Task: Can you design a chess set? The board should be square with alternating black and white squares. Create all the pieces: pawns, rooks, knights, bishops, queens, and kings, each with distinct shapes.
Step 1767:
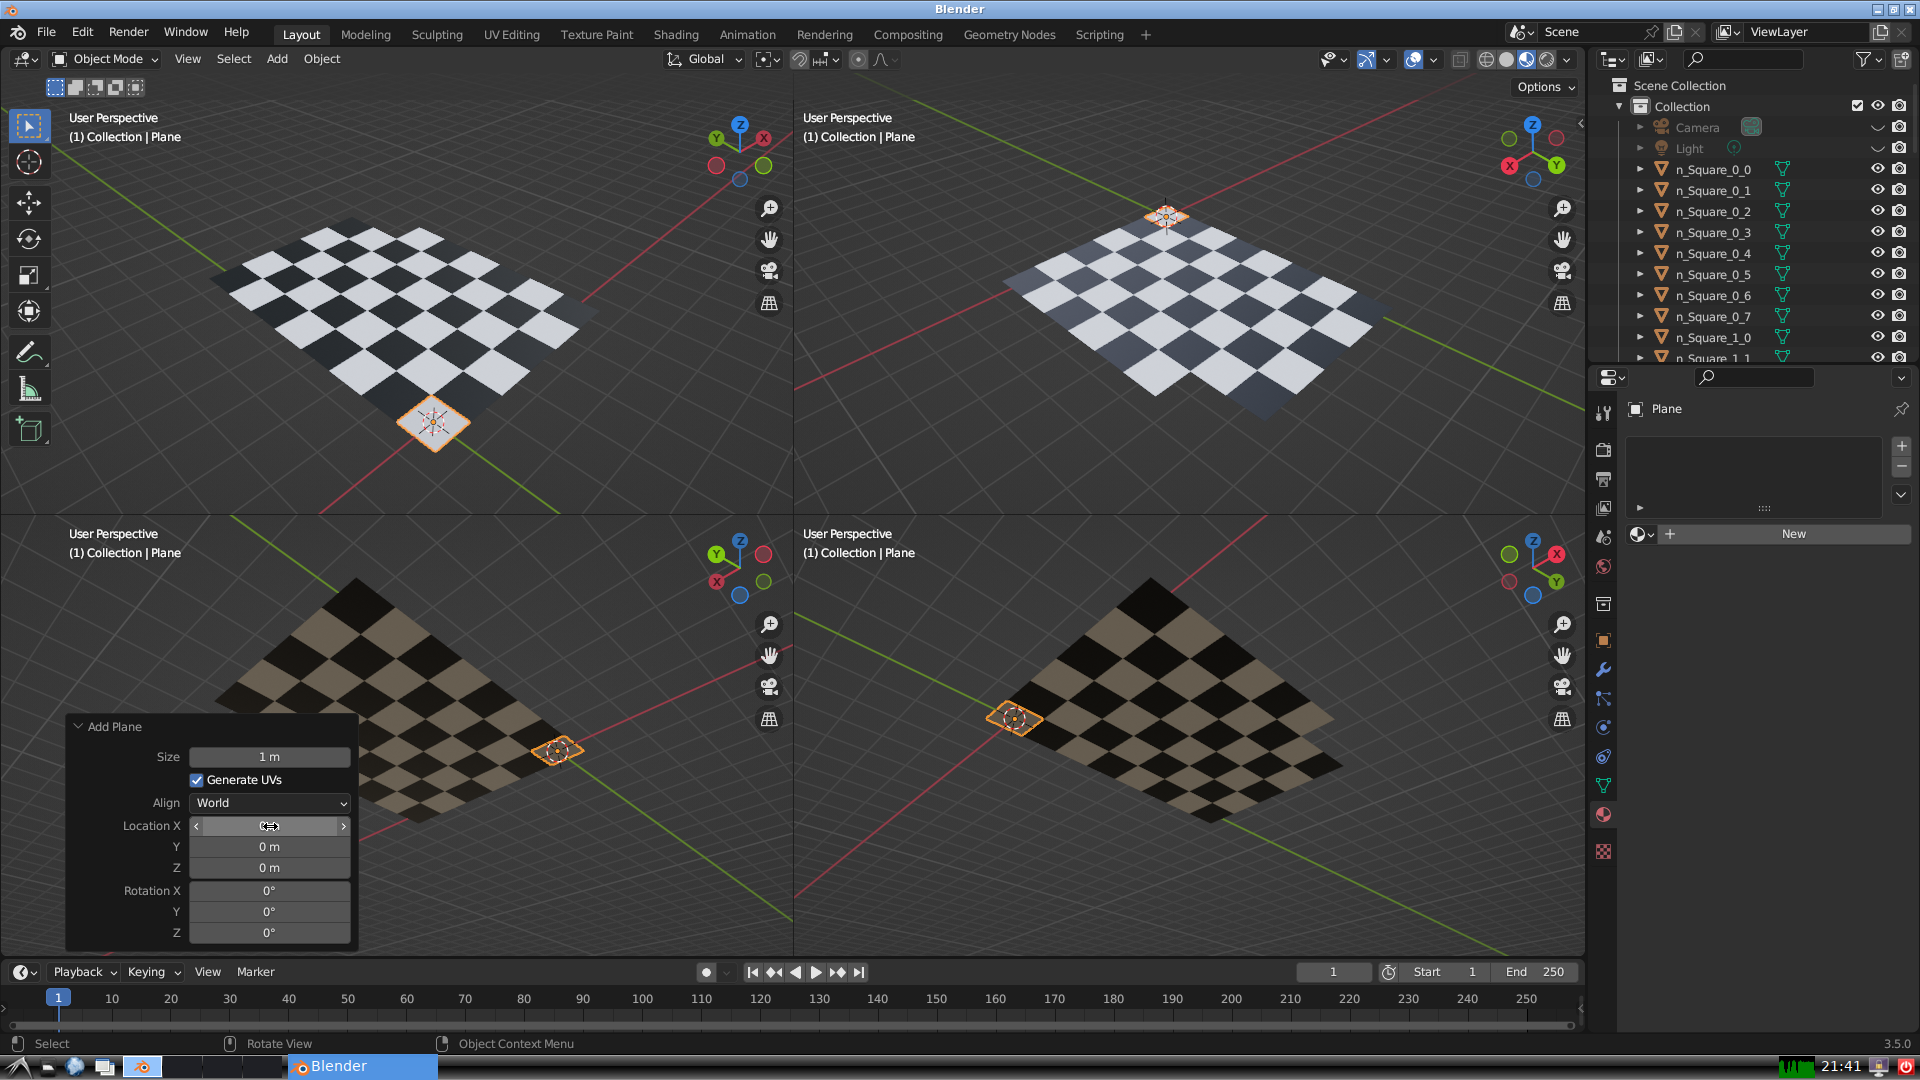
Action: click: no